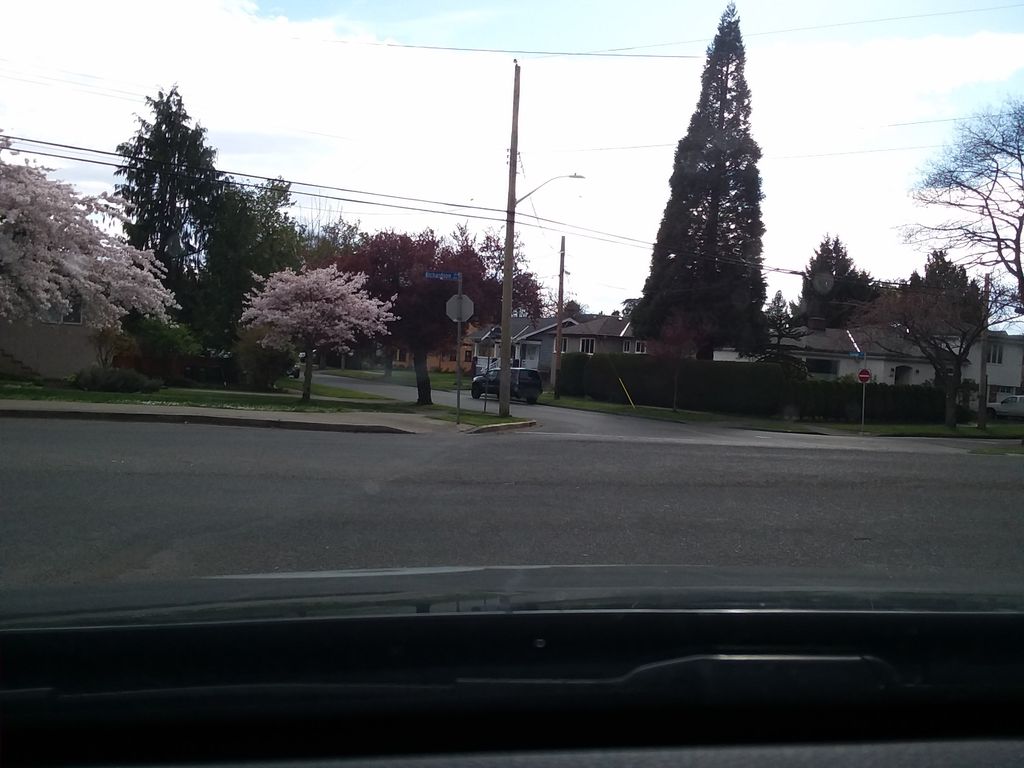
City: victoria